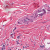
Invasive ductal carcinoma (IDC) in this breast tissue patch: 0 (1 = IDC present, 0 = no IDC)